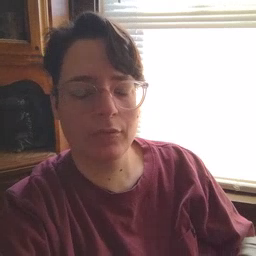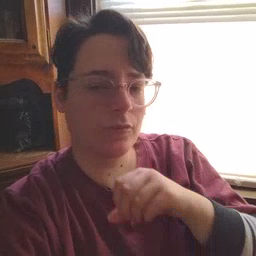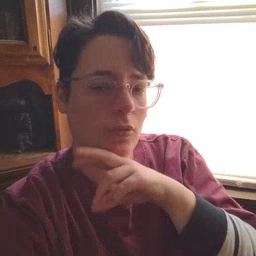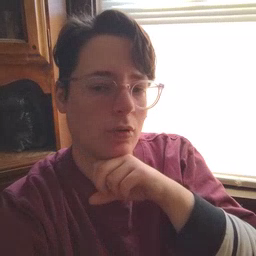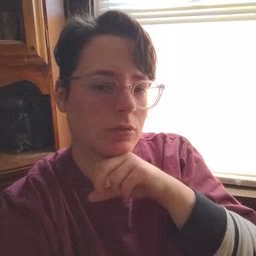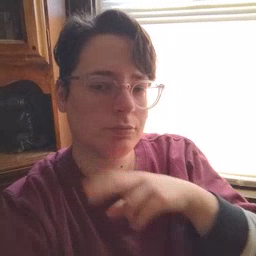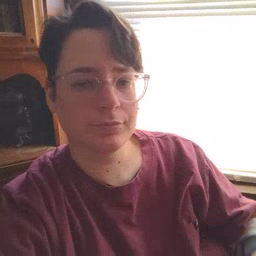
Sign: frog